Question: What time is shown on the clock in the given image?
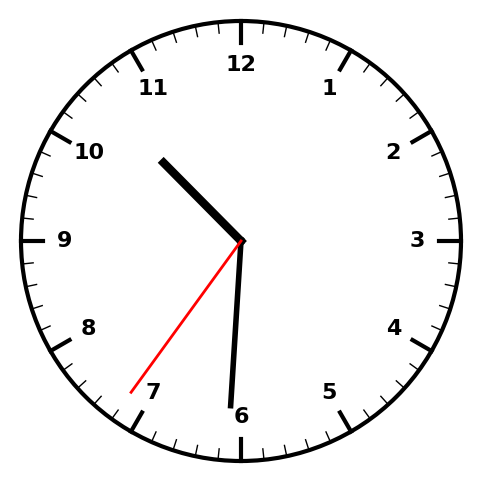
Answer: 10:30:36